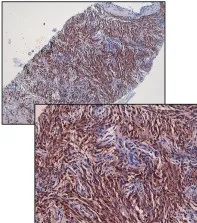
Histological features of NTRK rearranged spindle cell neoplasm. (D) S100 positivity by IHC in the surgically resected liver metastasis.
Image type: pathology (immunostaining)